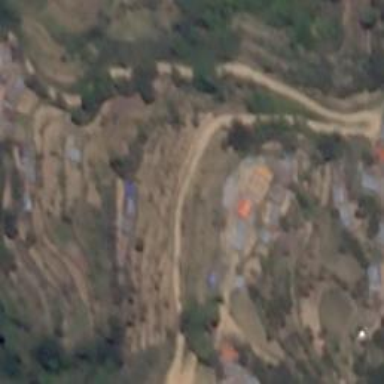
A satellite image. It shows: Village.